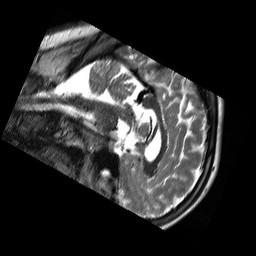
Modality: T2w
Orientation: sagittal
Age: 19
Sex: male